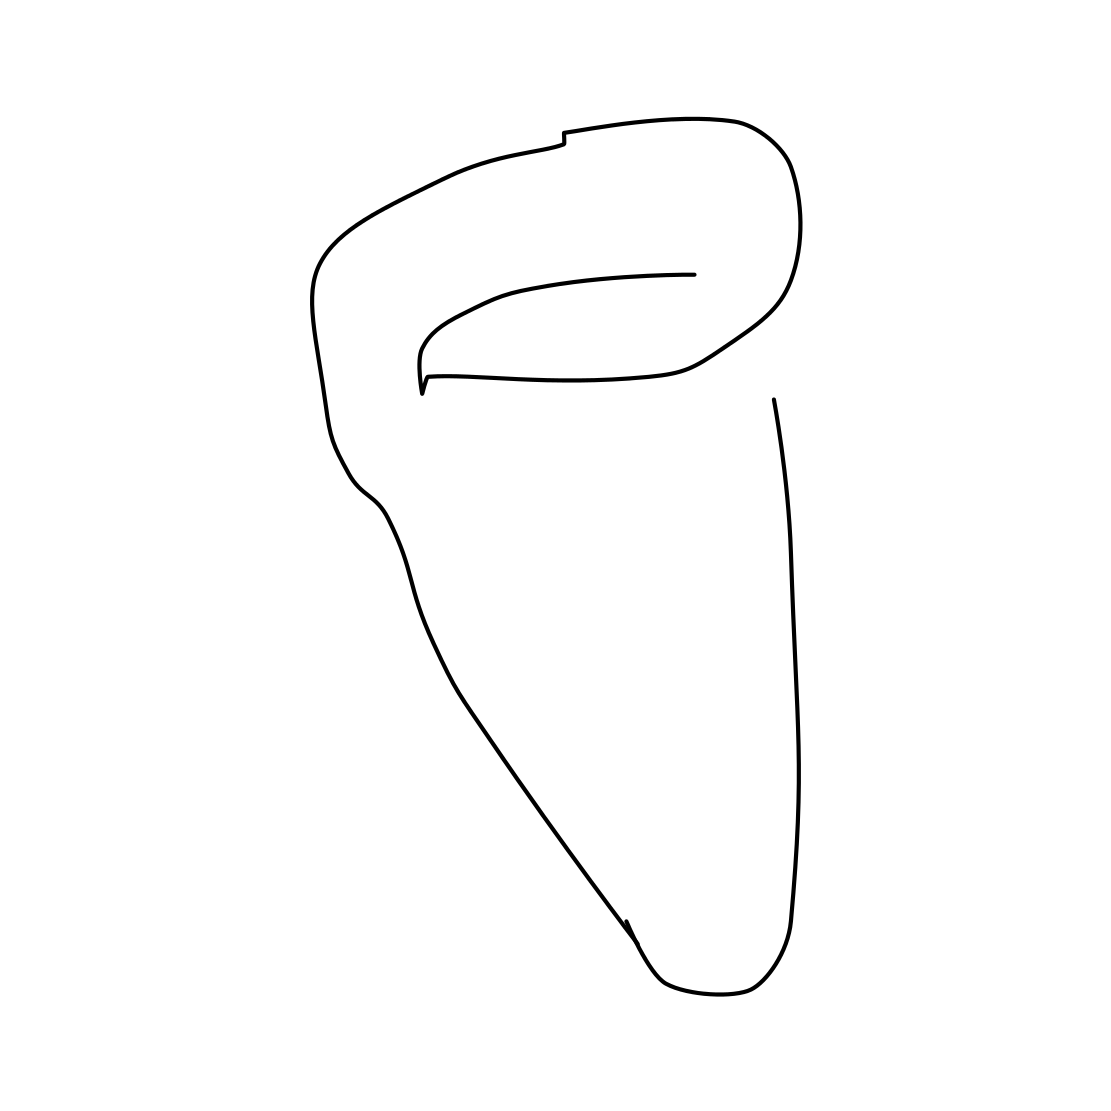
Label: paper clip